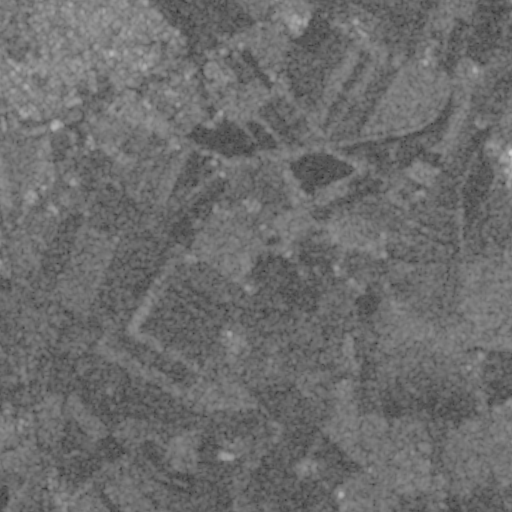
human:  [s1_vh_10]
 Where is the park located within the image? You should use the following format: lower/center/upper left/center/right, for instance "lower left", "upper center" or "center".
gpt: The park is located in the upper left of the image.
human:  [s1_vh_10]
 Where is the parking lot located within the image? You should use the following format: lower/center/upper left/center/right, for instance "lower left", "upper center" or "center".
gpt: The parking lot is located in the upper left of the image.
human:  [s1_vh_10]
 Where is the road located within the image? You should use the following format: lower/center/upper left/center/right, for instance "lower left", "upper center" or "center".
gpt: There is no road in the image.

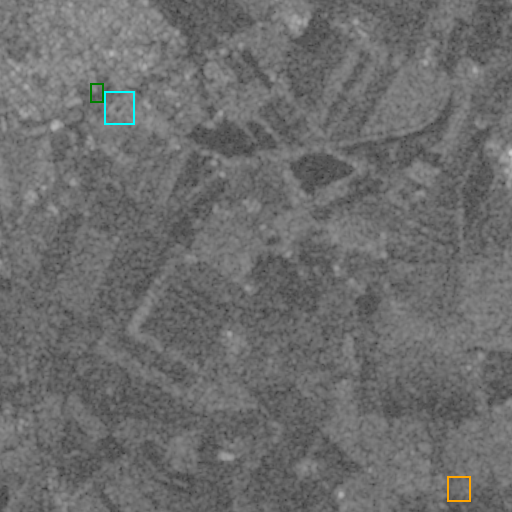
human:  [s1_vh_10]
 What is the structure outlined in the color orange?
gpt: The structure outlined in orange is a crop field.
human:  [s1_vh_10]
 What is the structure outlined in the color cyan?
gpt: The structure outlined in cyan is a park.
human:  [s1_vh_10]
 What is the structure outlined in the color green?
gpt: The structure outlined in green is a parking lot.
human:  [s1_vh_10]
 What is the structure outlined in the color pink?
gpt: There is no pink outline.